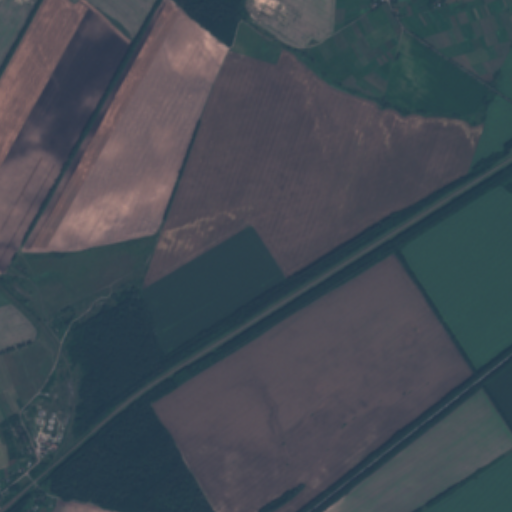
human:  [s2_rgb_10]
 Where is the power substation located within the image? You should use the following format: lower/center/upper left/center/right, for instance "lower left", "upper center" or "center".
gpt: The power substation is located in the lower left of the image.
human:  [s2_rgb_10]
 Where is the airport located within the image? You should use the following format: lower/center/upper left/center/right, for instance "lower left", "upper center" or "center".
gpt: There is no airport in the image.